Interaction volume radius: 10 \u00c5
Interaction volume height: 40 \u00c5
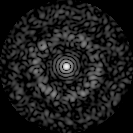
Disorder parameter: 0.8225